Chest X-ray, PA view. Patient: 74 years old, sex F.
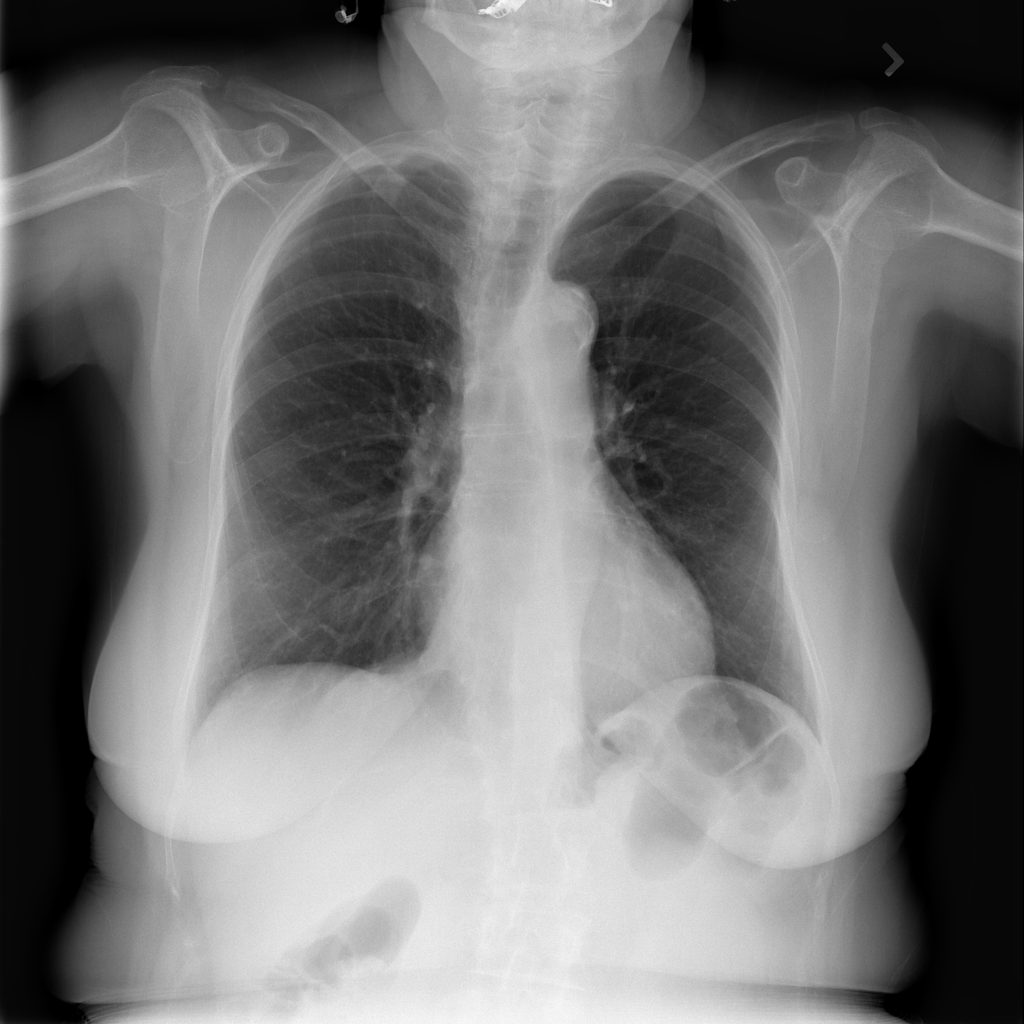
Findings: Infiltration